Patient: sex M, age 54
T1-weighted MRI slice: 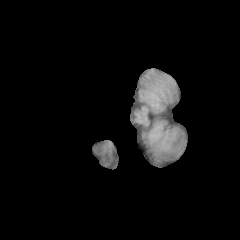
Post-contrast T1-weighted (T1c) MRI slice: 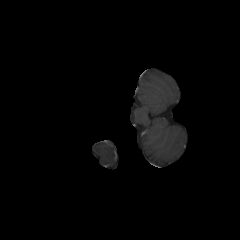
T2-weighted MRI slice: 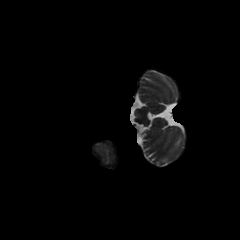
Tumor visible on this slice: no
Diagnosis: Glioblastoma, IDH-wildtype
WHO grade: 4